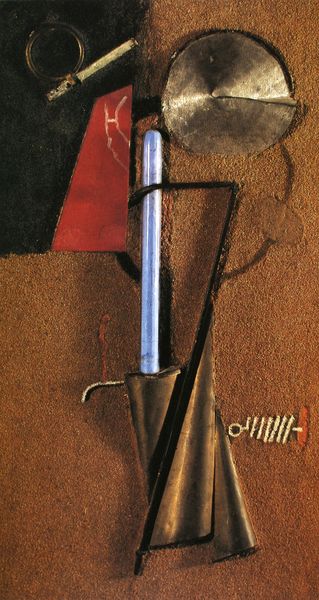
Titel: Material-Farbkonstruktion Nr.7
Künstler: Georgij Stenberg
Standort: Moskau
Institution: Tretjakow-Galerie
Schlagwörter: blau, weiß, grün, kubismus, ocker, sand, braun, grau, schwarz, rot, expressionismus, silber, bild, kreis, rund, stilleben, papier, stab, abstrakt, modern, rauchen, zigarre, glänzend, metall, naht, ring, collage, rit, hacken, haken, seil, technik, scheibe, kupfer, tasche, stift, kollage, rau, handwerk, werkzeug, zigarette, leder, schnurr, blech, draht, asche, installation, rohr, winkel, trompete, organge, tube, hülse, meißel, tromploil, korkenzieher, geometrische figuren, kork, zigare, merz, h, elabstrakt, tromp d`oeuille, ziggare, zigarettenhülse, stiejl, raufasser